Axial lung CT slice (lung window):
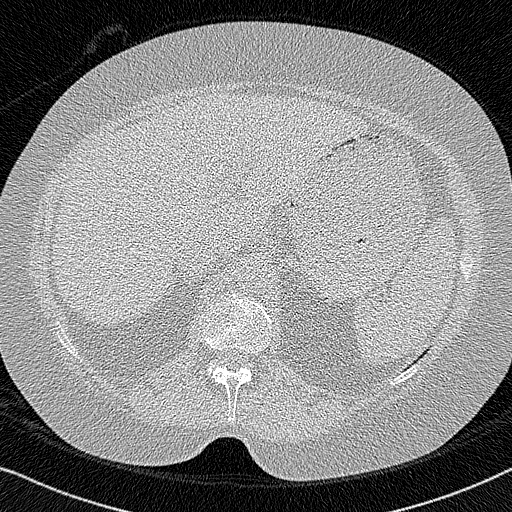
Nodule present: no